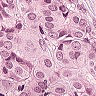
Metastatic tissue present: yes